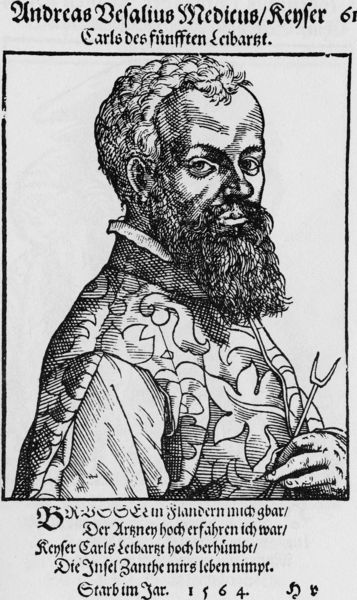
Titel: Bildnis des Andreas Vesalius
Künstler: Tobias Stimmer
Institution: (Seriendruck)
Schlagwörter: hand, mann, weiß, blumen, finger, frisur, grau, haar, mund, nase, ohr, profil, schwarz, stirn, zeichnung, blick, muster, ornament, bart, hemd, augen, bärtig, kragen, rahmen, vollbart, ärmel, bild, bildnis, herr, instrument, portrait, porträt, insel, gewand, haare, mantel, blatt, augenbrauen, brustbild, kinn, lippen, locken, ohren, seide, umrandung, holzschnitt, schrift, papier, grafik, graphik, kaiser, deutsch, name, buch, blumenmuster, druck, schraffur, radierung, stich, titel, seite, schwarzweiß, text, buchstaben, überschrift, arzt, brokat, gesciht, buchseite, mittelschiff, halbprofil, wams, karl, griffel, kupferstich, lettern, altdeutsch, gabel, zange, vasari, spiess, augne, andreas, karl v, zweizack, medicus, gewand händ, starb, memoriam, vesalius, leibarzt, 1564, altes buch, rmann, carl der fünfte, zanthe, besalius, andreas bafalius, andreas besalius, dicus